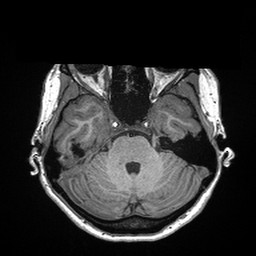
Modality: T1w
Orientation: coronal
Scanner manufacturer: siemens
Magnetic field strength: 3 T
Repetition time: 2.3 s
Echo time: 0.00298 s